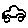
Label: car